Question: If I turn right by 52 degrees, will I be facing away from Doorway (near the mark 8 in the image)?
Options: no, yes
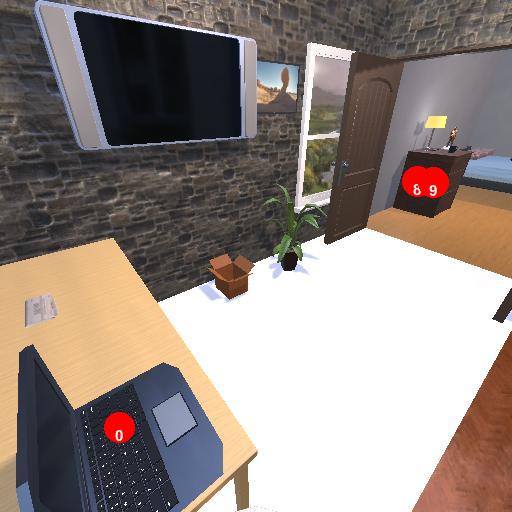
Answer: no